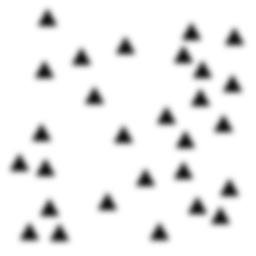
Squares: 0
Triangles: 28
Stars: 0
Total shapes: 28